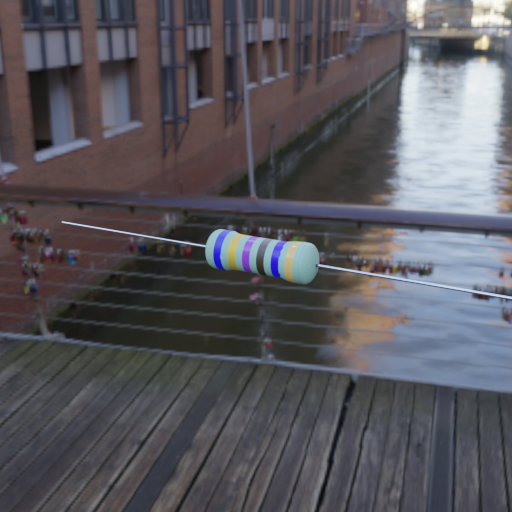
Resistor colour bands (in order): blue, gold, violet, black, blue, gold